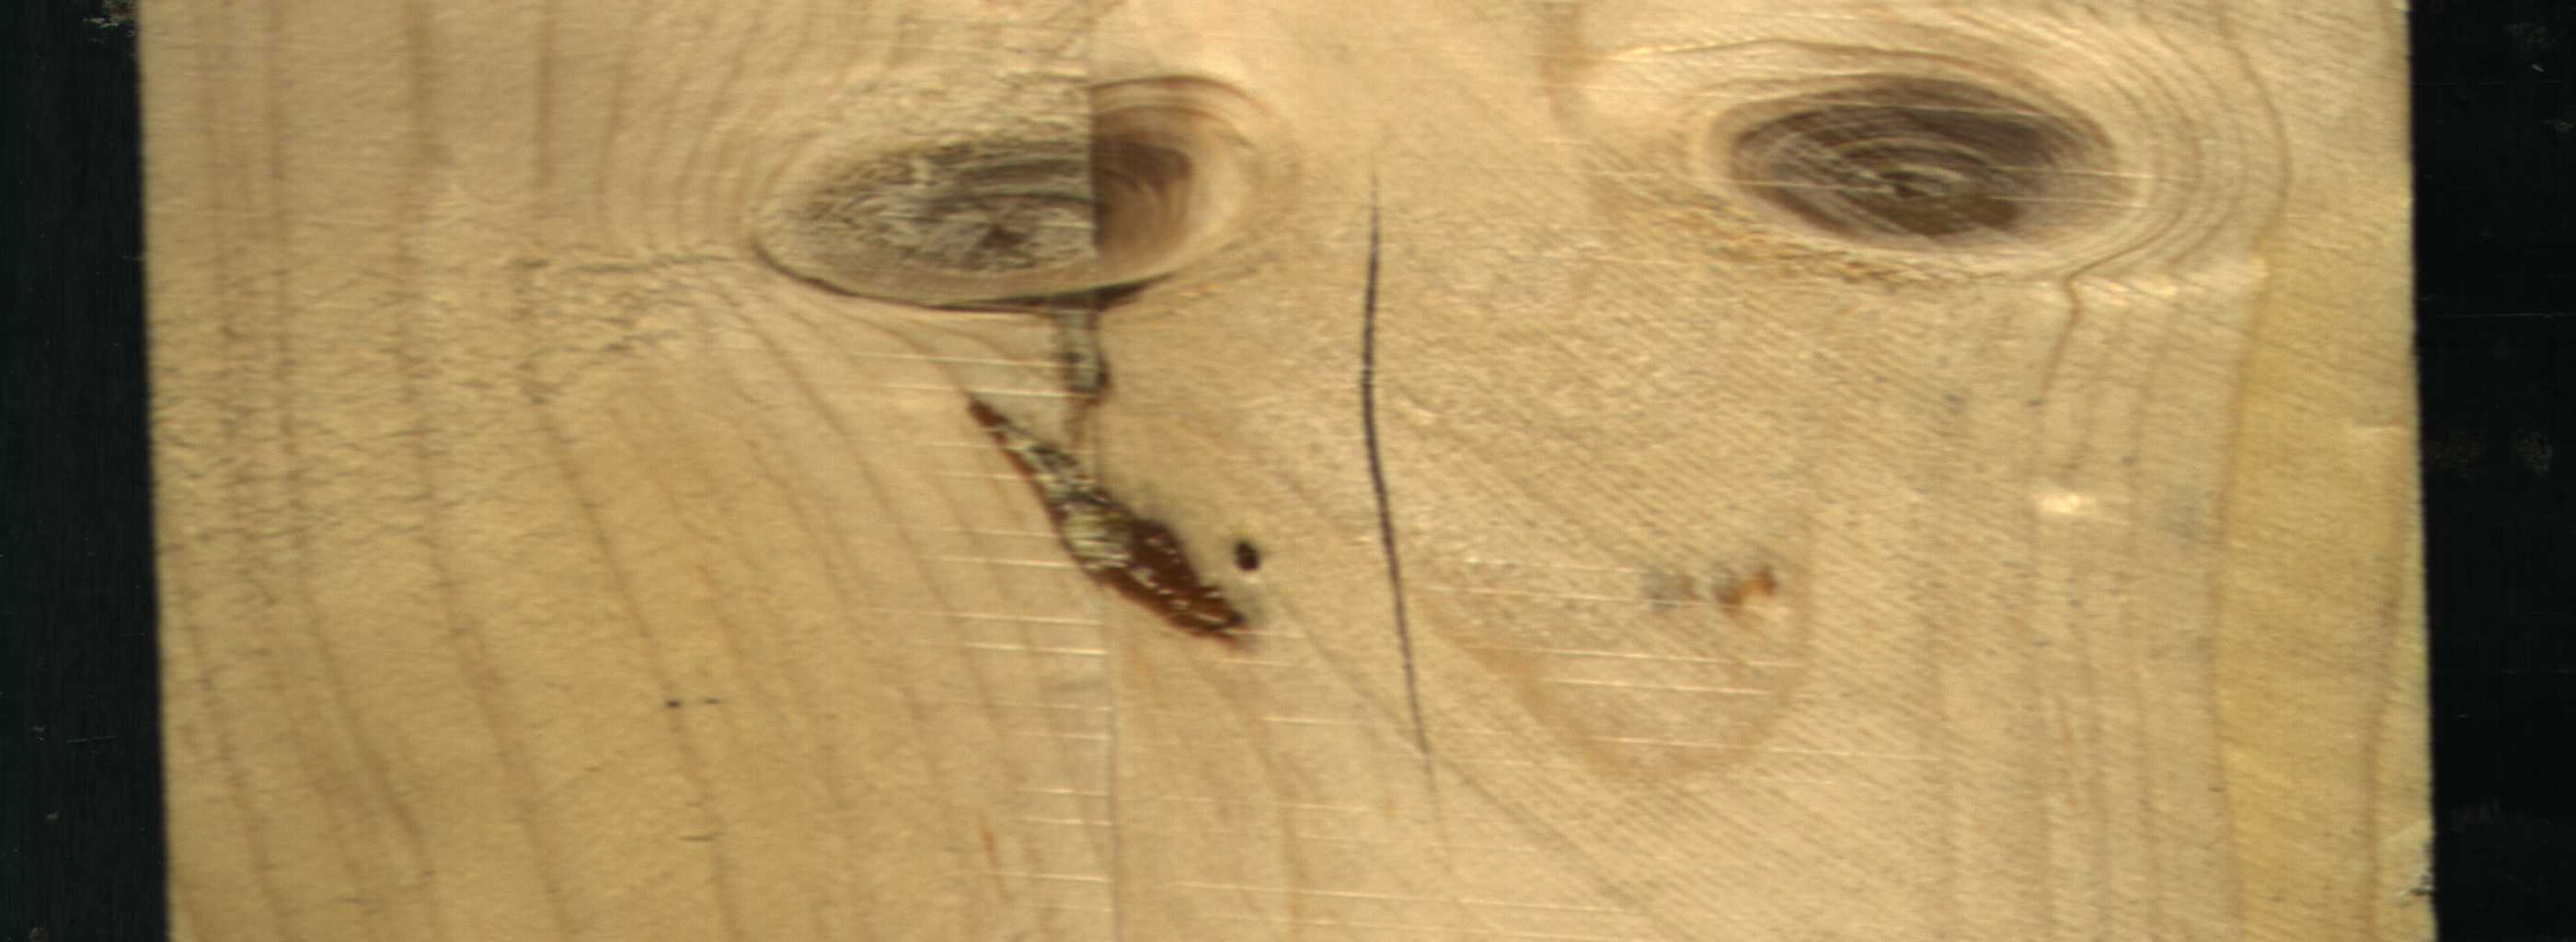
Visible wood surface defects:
resin
Crack
Dead_Knot
Dead_Knot
Dead_Knot